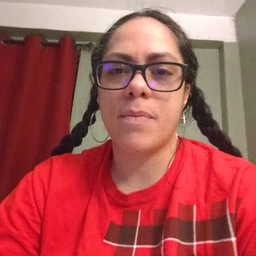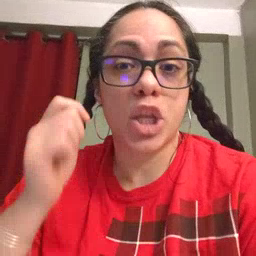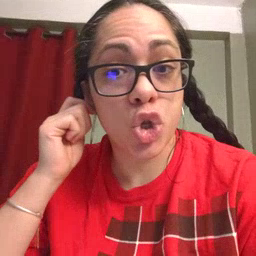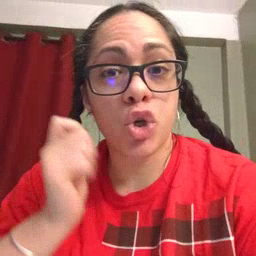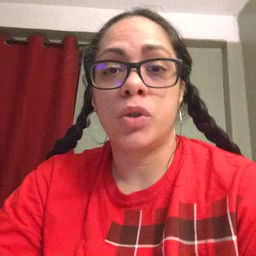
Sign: ear